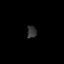
Tissue: lung
Cell type: Epithelial cells
Senescence score: 0.2235
Nuclear area (px): 115
Mean DAPI intensity: 50.852